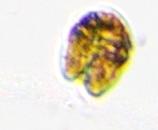
Label: Akashiwo